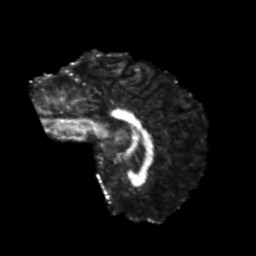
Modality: FA
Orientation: sagittal
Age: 23
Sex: male
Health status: healthy
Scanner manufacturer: philips
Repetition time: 7.391 s
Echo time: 0.08599 s